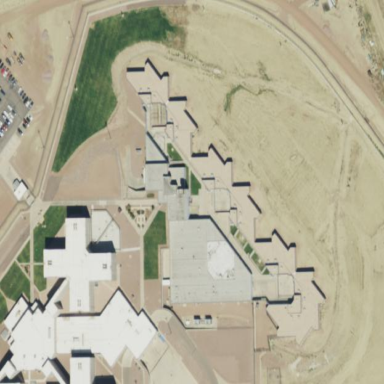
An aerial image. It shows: Prison enclosed by fence.